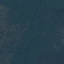
Label: Forest